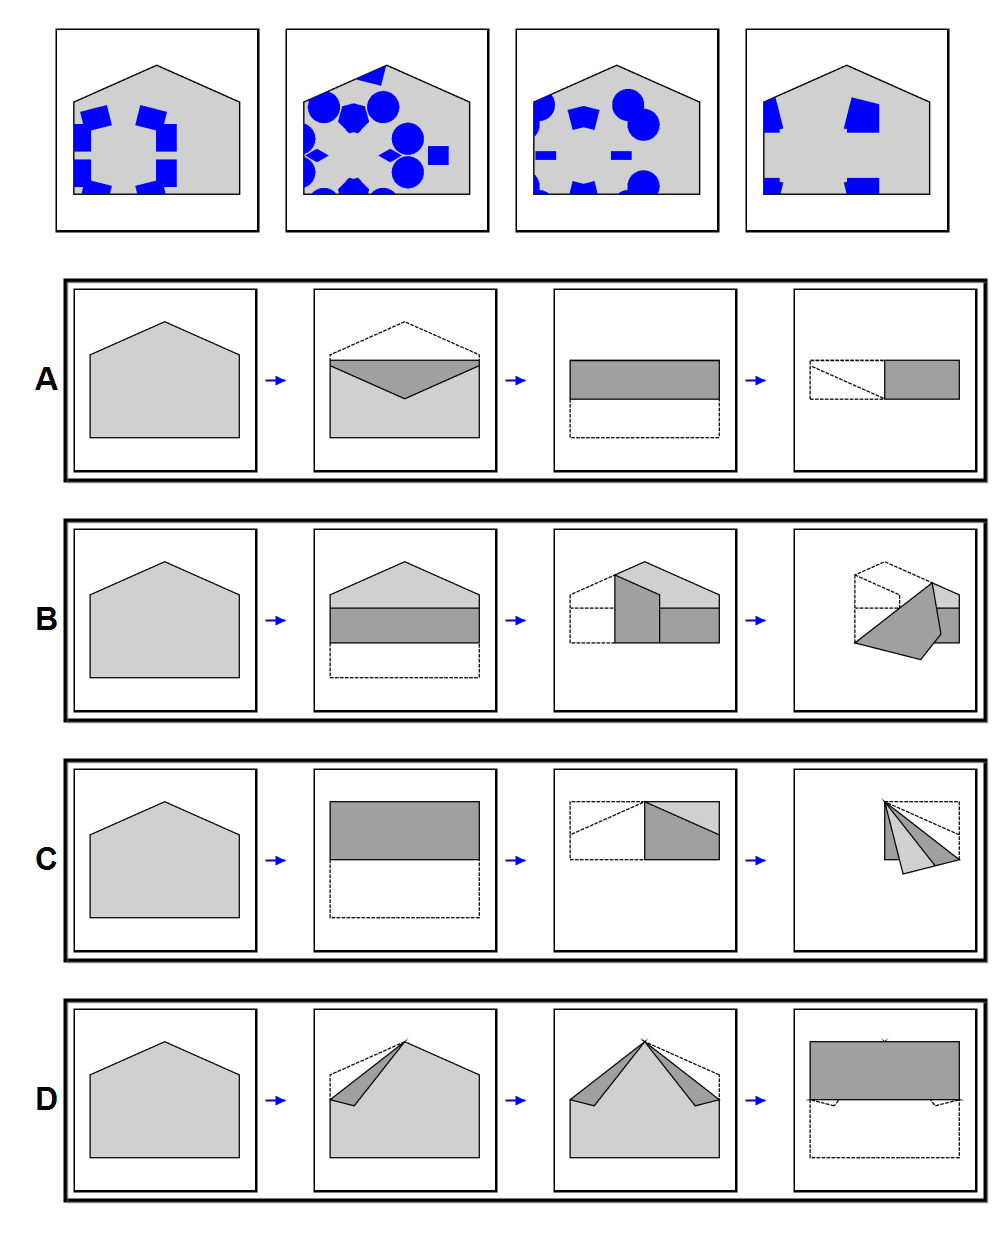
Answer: B